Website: macys
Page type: customer-info-address
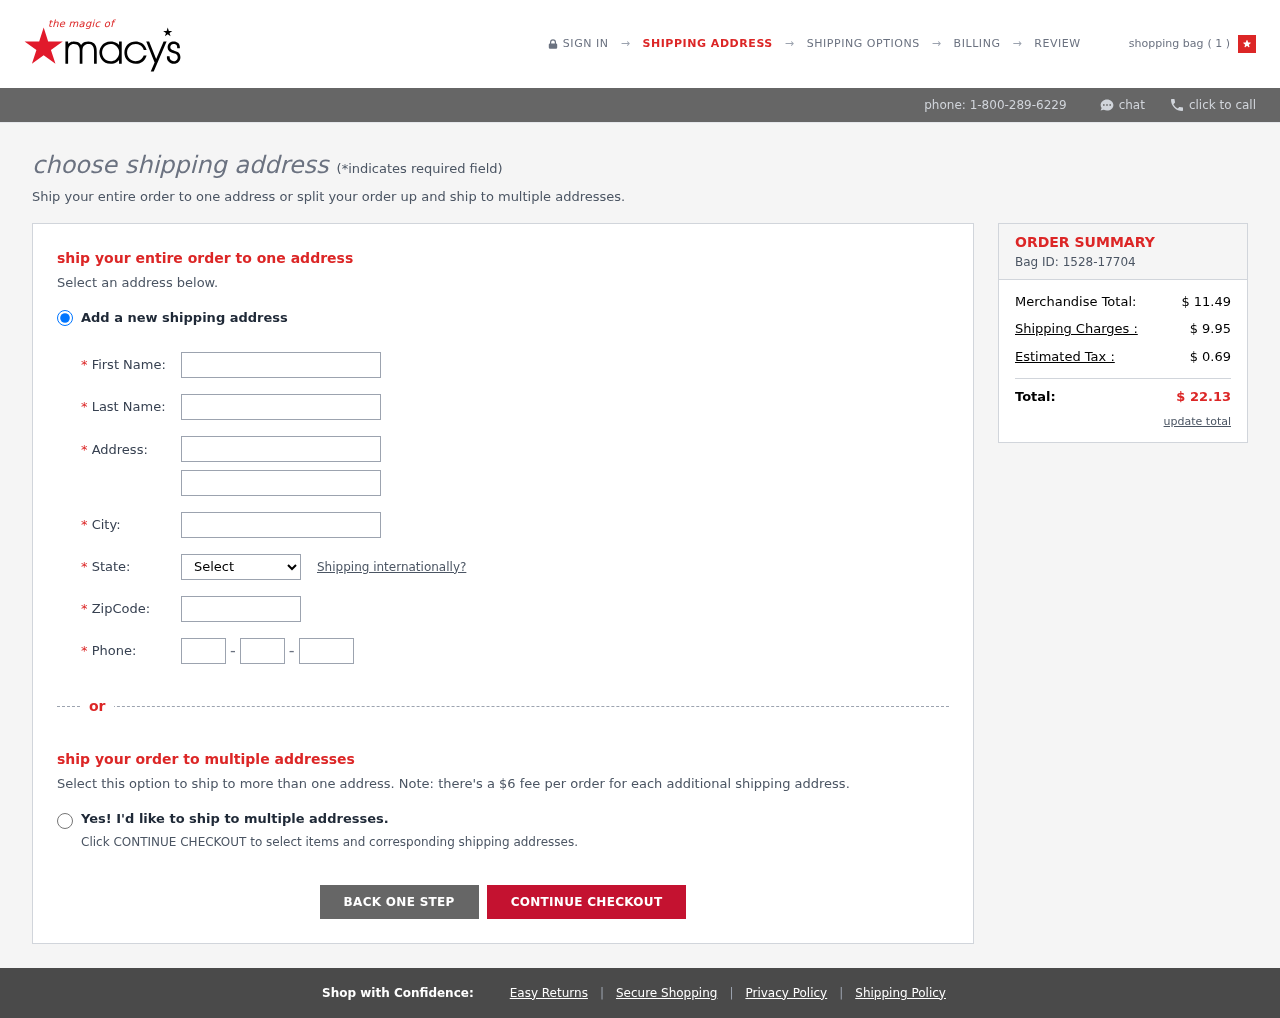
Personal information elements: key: PII_CITY
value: Susanport
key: PII_FIRSTNAME
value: Richard
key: PII_LASTNAME
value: Mcgee
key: PII_PHONE_AREA
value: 818
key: PII_PHONE_PREFIX
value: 258
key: PII_PHONE_SUFFIX
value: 3176
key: PII_POSTCODE
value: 23649
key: PII_STATE_ABBR
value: WY
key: PII_STREET
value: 412 Sanders Forges
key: PII_STREET2
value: Suite 684
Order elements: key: ORDER_NUM_ITEMS
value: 1
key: ORDER_ID
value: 1528-17704
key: ORDER_SUBTOTAL
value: $ 11.49
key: ORDER_SHIPPING_COST
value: $ 9.95
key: ORDER_TAX
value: $ 0.69
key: ORDER_TOTAL
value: $ 22.13